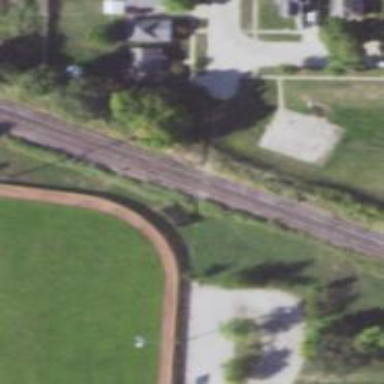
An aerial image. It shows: Crossing for the railway.